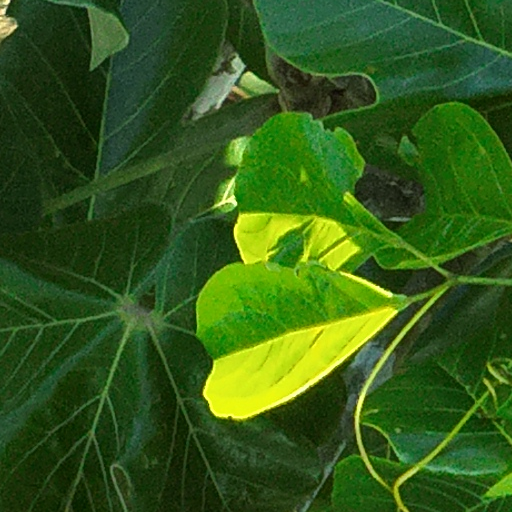
Species: Sterculia apetala
GBIF accepted scientific name: Sterculia apetala
Crown area (m\u00b2): 505.838